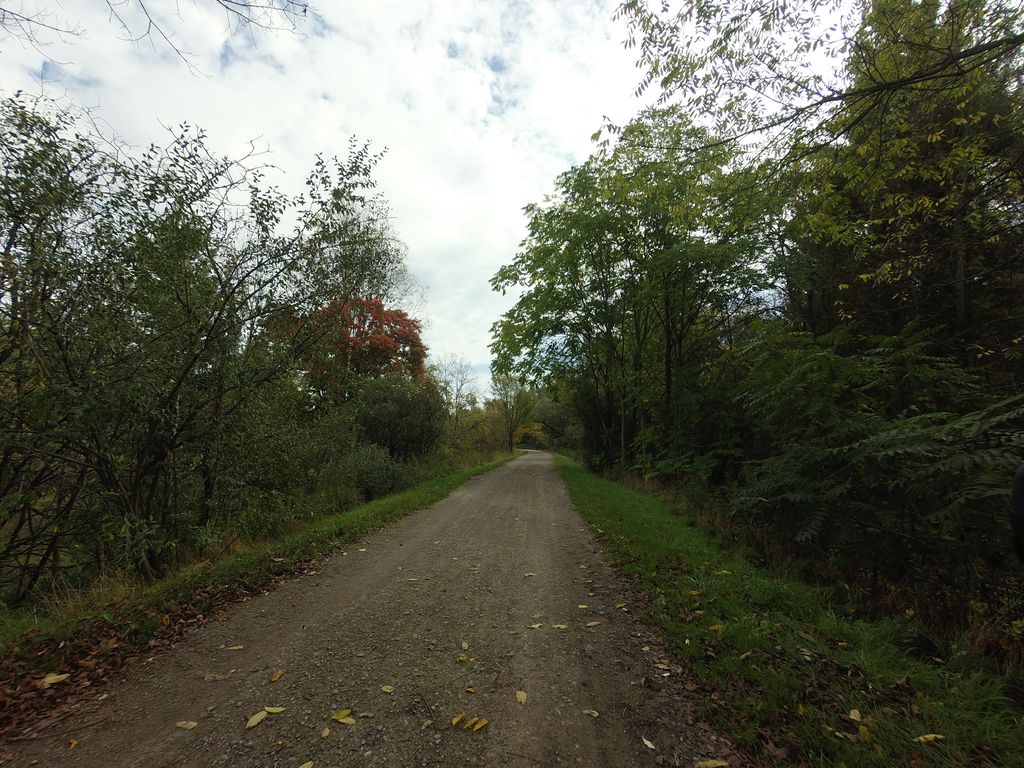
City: hamilton